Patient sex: M
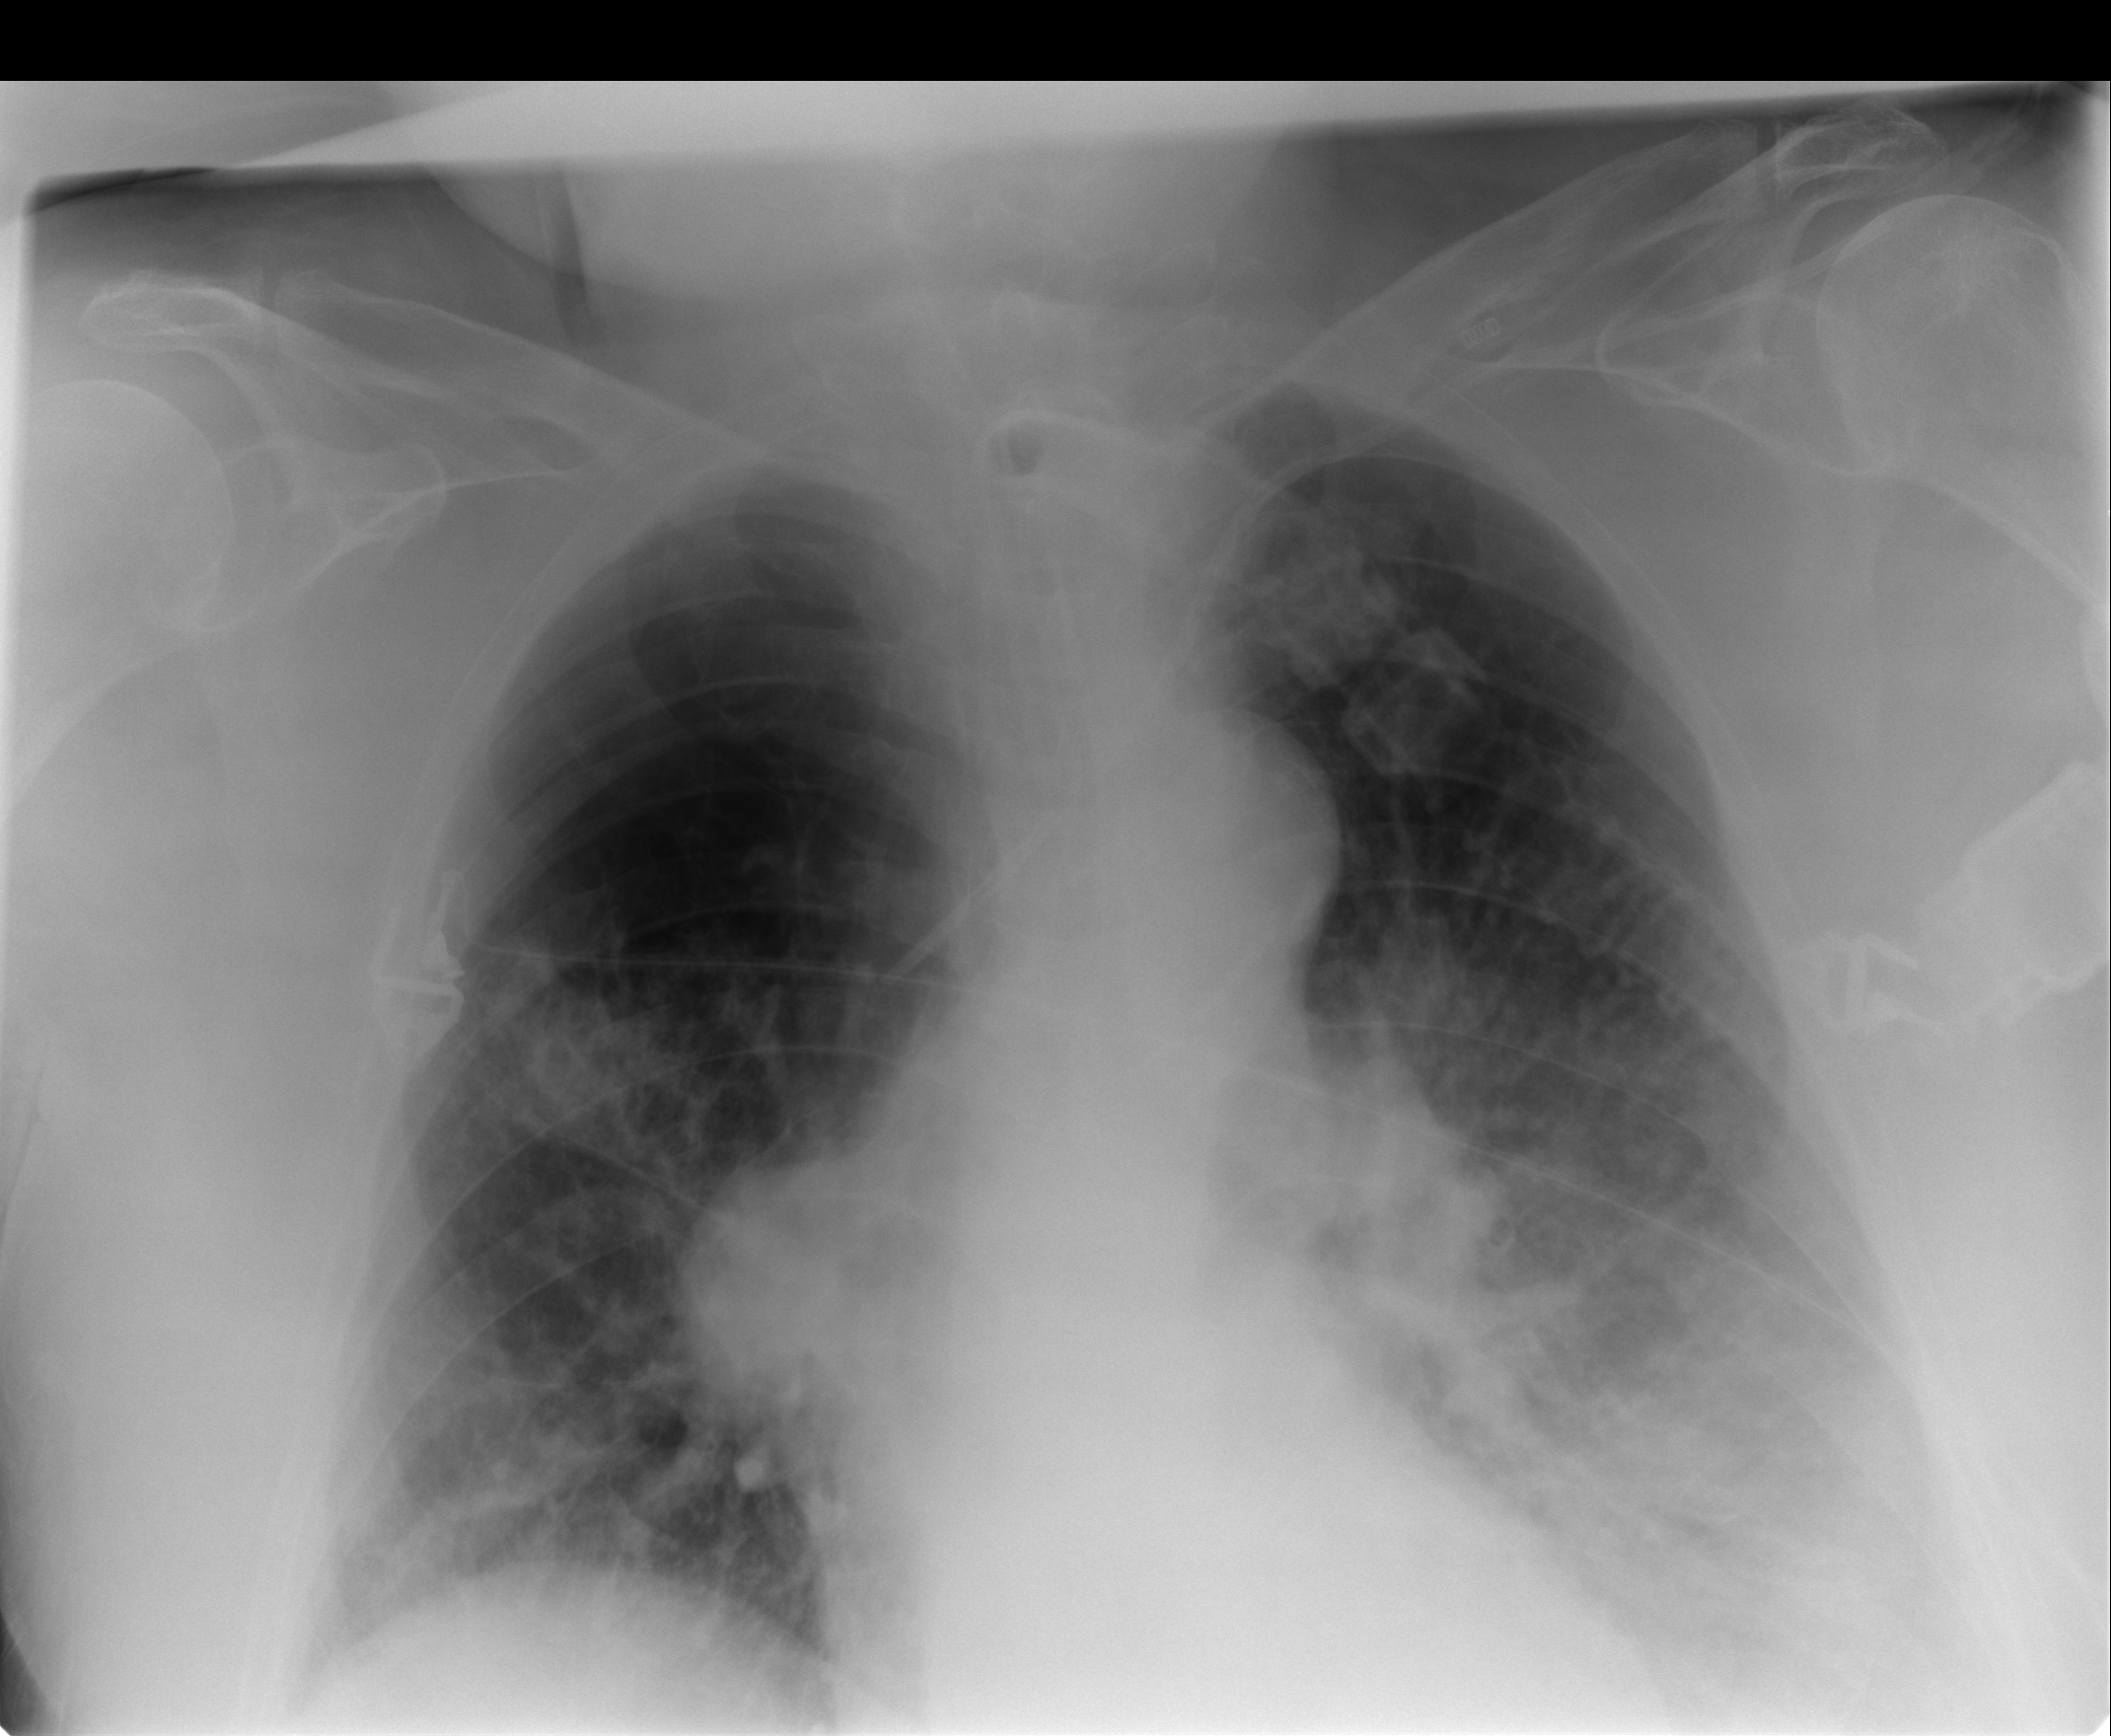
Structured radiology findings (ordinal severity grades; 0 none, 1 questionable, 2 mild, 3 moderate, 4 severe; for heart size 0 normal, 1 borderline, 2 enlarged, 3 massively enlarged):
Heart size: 0
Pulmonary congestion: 1
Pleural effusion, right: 1
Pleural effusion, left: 2
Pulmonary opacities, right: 2
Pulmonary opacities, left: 2
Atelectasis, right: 2
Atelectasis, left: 3